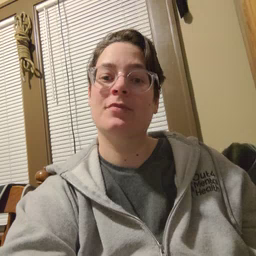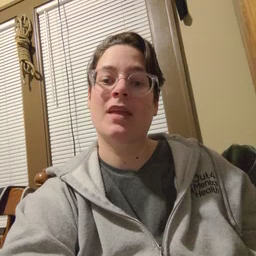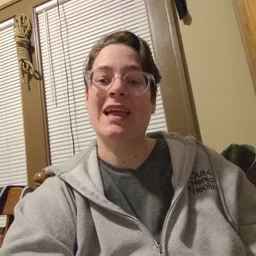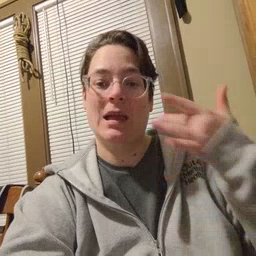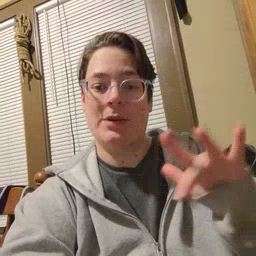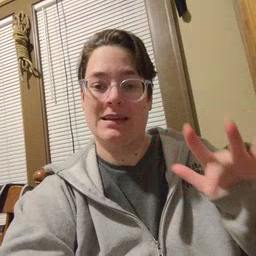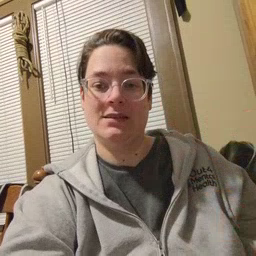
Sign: empty